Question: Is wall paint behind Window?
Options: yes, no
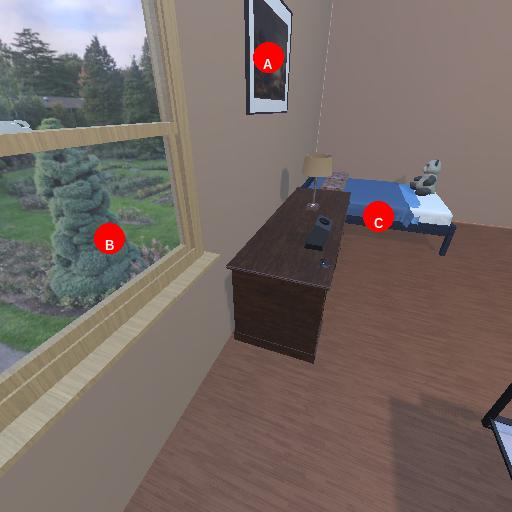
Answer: yes